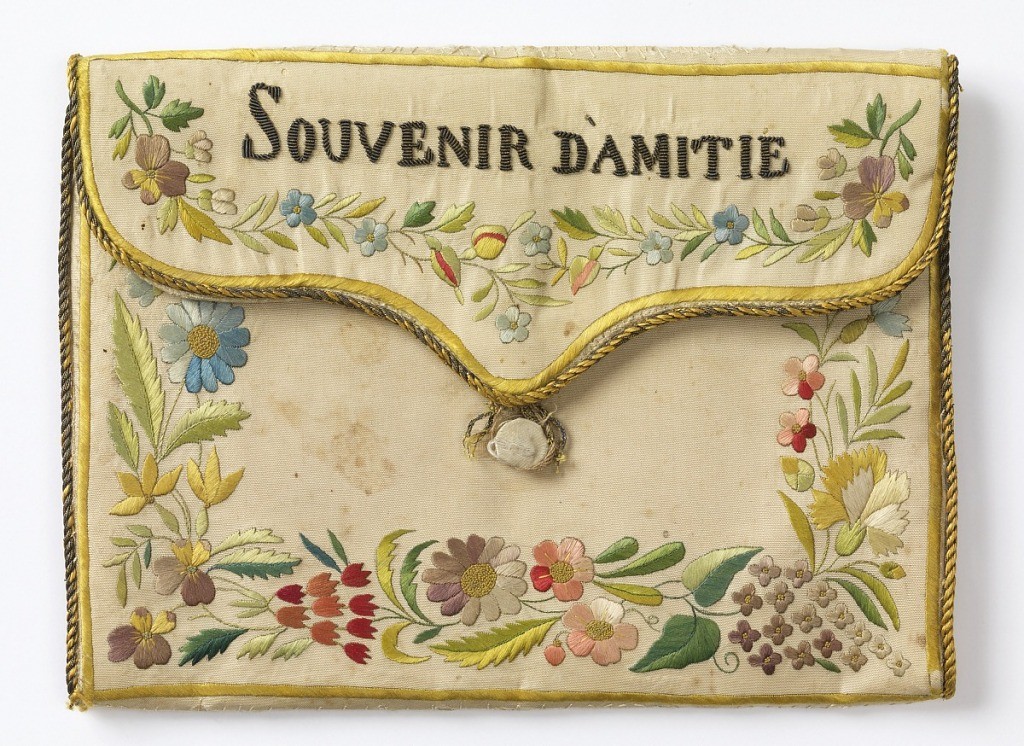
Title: Purse
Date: early 19th century
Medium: silk, metallic thread Technique: embroidered
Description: Flat envelope-shaped case, probably for letters. Embroidered in colored silks and metal thread. Border of flowers. On flap, "Souvenir D'Amitie" in gold. On back, initials "M.M." in gold. Bound in gold. Button and loop.